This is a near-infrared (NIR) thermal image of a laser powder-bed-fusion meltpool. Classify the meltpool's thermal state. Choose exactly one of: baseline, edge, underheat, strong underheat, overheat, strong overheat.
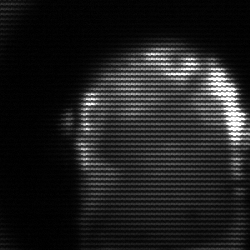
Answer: baseline